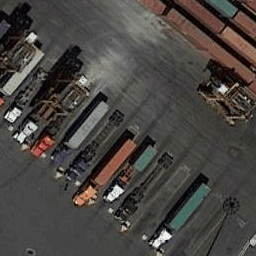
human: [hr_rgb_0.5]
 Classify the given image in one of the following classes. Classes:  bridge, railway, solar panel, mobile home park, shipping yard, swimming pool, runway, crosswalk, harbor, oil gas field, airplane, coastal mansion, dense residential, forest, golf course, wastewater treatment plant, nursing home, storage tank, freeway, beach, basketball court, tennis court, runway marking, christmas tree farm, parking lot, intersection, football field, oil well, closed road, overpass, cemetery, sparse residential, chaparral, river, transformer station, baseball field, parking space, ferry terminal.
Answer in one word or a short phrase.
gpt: shipping yard